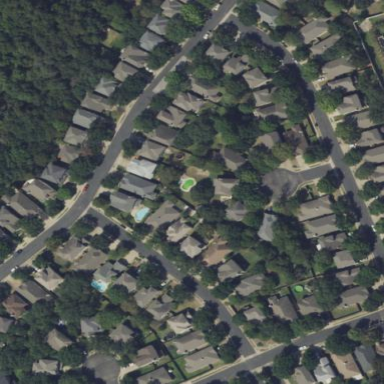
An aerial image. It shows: Residential area composed of single-family homes.